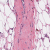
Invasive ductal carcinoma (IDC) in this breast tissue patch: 0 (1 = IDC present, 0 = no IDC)